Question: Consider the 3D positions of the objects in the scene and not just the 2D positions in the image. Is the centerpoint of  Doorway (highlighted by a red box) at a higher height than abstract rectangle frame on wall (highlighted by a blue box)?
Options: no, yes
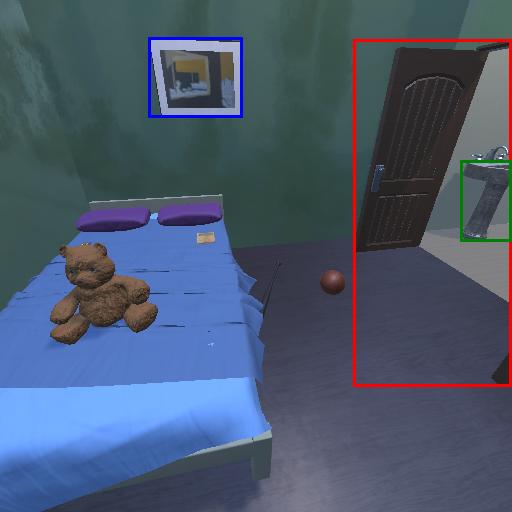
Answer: no